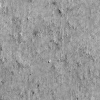
Atmospheric dust classification: not_dusty